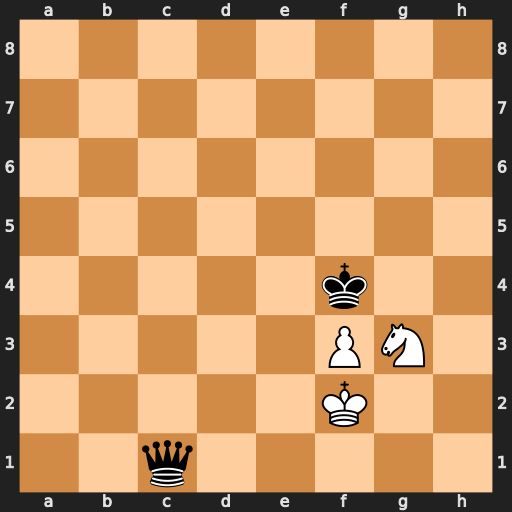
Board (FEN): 8/8/8/8/5k2/5PN1/5K2/2q5
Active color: w
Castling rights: -
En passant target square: -
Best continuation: Ne2+ Kf5 Nxc1